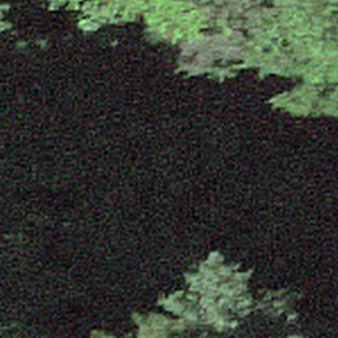
Label: other